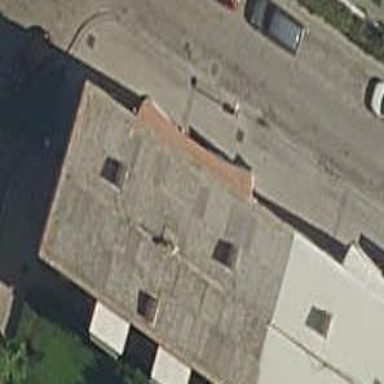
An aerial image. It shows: Hipped-roof building with apartments.